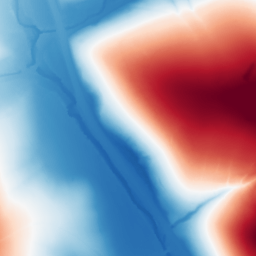
Category: trend_removal
Decomposition family: polynomial
Decomposition parameters: degree: 2
Upsampling method: quadratic
Upsampling parameters: scale: 8
Upsampling scale: 8